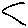
Label: zigzag